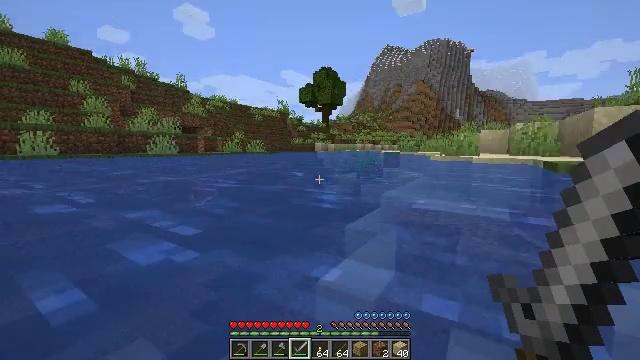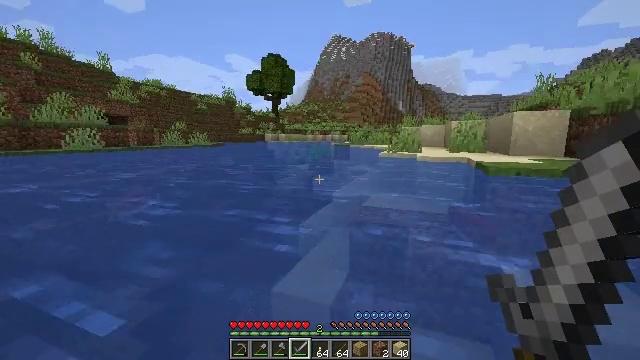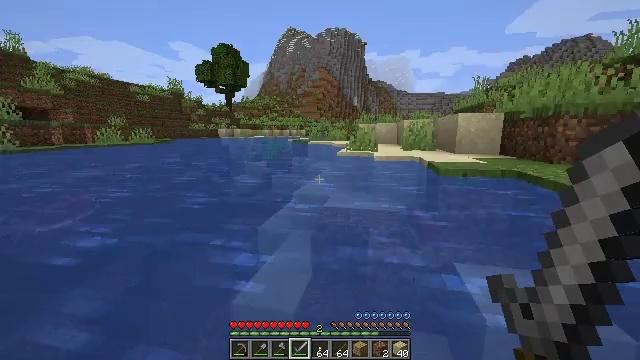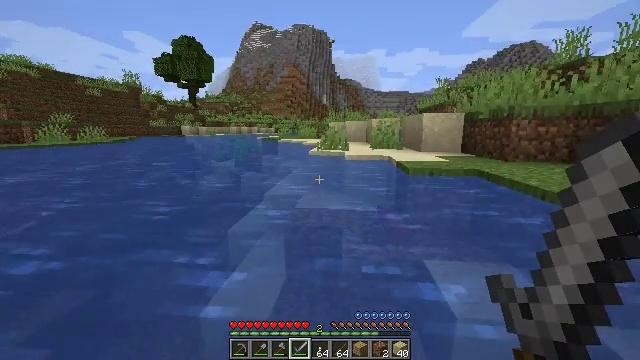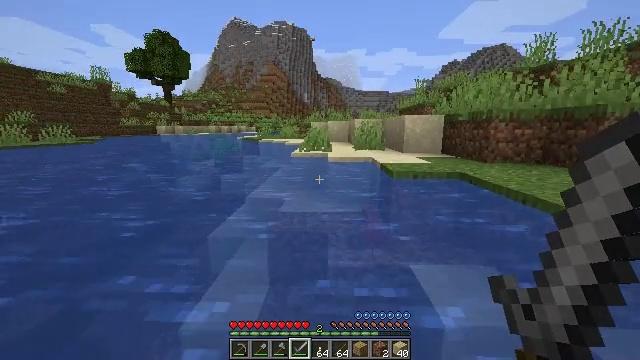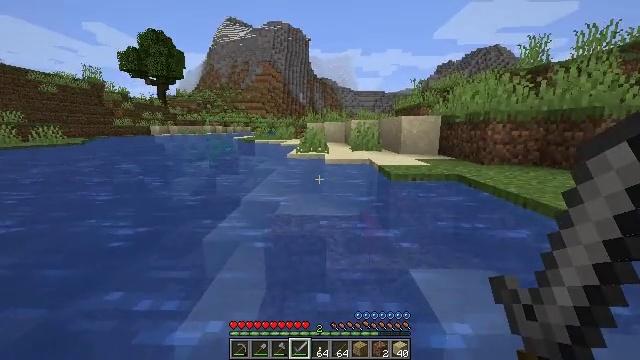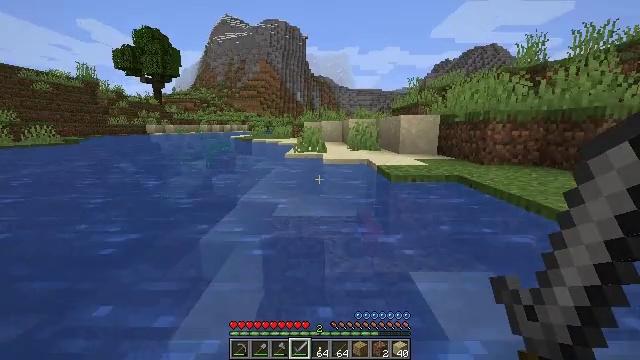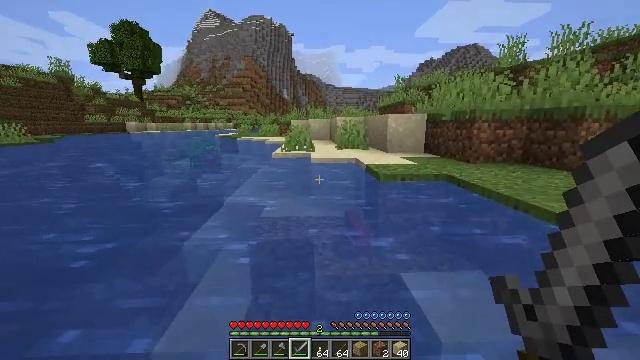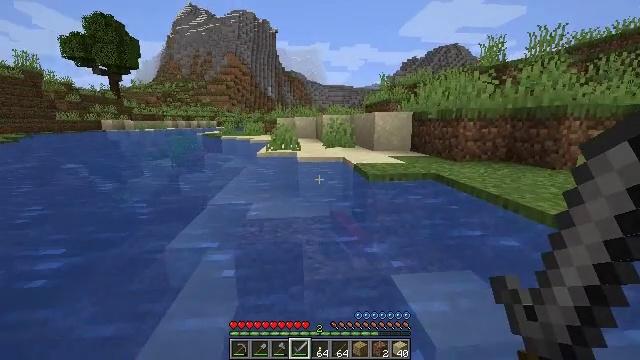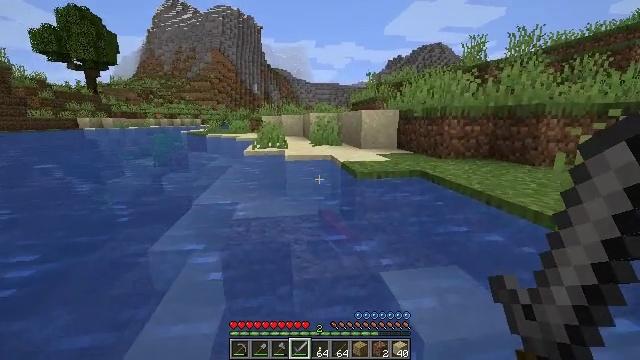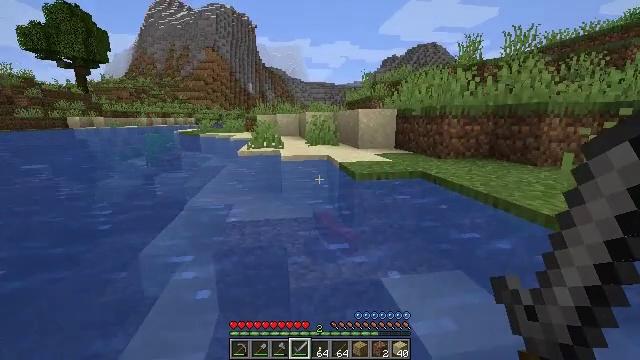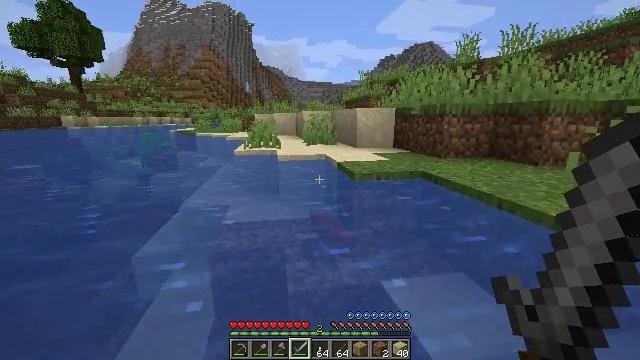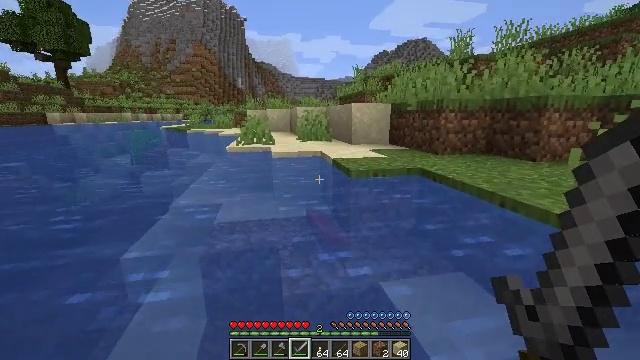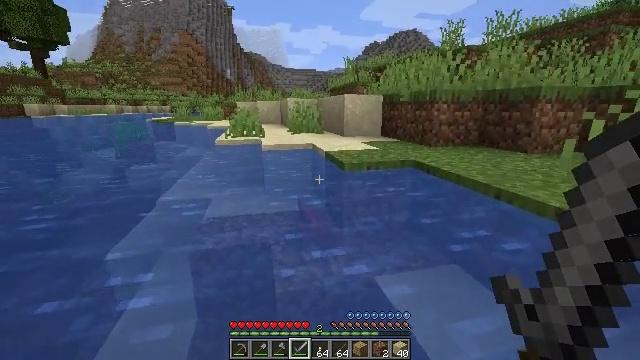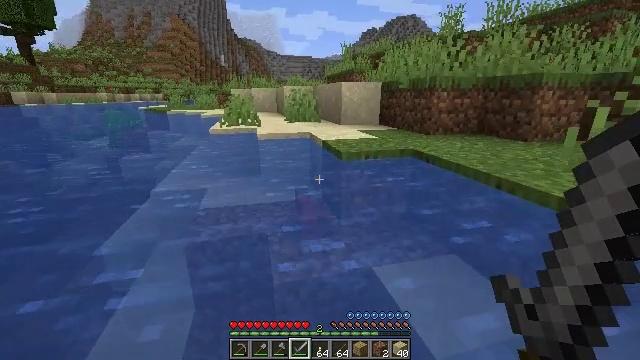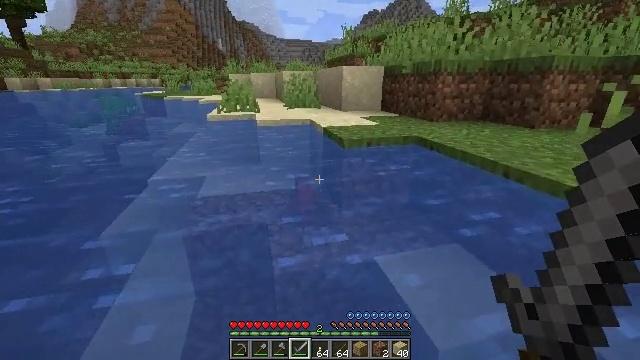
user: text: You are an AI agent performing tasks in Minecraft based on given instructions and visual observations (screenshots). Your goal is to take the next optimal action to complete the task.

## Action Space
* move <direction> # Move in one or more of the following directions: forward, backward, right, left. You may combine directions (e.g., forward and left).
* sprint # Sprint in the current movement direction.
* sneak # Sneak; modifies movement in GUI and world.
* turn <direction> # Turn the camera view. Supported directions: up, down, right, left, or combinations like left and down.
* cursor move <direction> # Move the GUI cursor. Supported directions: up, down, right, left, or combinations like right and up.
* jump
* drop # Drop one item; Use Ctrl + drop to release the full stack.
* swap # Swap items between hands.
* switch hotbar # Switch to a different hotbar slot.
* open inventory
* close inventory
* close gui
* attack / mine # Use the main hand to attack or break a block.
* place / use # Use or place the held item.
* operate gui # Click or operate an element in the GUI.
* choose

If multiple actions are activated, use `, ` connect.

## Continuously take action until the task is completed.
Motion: motion action
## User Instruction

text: Hunt a salmon.
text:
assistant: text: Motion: move forward, turn right and down
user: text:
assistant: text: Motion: move forward, turn right and down
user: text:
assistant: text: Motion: move forward, turn right
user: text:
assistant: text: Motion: move forward, turn right
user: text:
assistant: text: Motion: move forward
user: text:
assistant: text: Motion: move forward
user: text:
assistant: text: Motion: move forward, turn right
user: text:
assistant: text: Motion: move forward, turn right
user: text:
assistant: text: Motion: move forward, turn right
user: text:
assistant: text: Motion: move forward, turn right
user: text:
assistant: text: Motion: move forward
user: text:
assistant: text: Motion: move forward, turn right
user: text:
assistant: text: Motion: move forward, turn right and down
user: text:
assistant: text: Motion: move forward, turn down
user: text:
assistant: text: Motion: move forward, turn down
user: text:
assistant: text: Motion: move forward, turn left and down
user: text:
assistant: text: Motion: move forward, turn down
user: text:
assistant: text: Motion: move forward, turn down
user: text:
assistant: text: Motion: move forward
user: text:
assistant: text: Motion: move forward, attack / mine
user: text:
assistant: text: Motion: move forward, attack / mine
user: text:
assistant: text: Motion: move forward, attack / mine
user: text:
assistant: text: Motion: move forward, turn left and up
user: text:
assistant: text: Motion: move forward, turn left and up
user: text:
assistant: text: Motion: move forward, attack / mine
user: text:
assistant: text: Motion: move forward, attack / mine
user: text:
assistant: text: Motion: move forward, turn left, attack / mine
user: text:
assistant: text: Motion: move forward, attack / mine
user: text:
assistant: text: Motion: move forward, turn down, attack / mine, jump
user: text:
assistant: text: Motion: move forward, attack / mine, jump